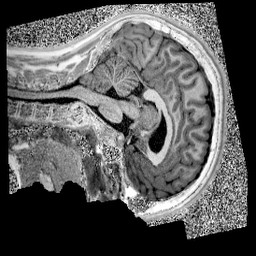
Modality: UNIT1
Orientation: sagittal
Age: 13
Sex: male
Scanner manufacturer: siemens
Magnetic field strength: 3 T
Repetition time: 4 s
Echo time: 0.00299 s